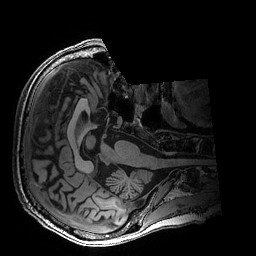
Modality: T1w
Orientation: axial
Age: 62
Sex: male
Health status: healthy
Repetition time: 2.53 s
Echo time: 0.0034 s